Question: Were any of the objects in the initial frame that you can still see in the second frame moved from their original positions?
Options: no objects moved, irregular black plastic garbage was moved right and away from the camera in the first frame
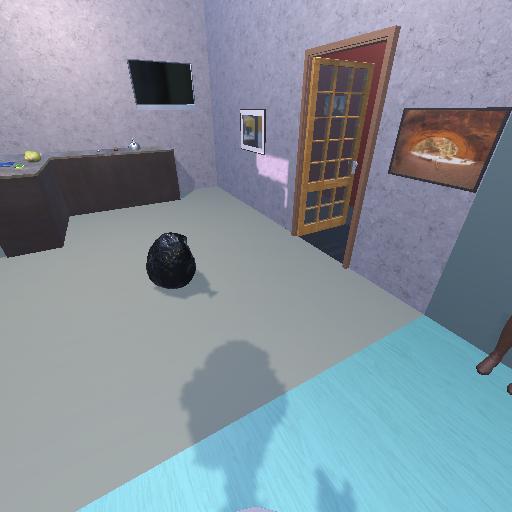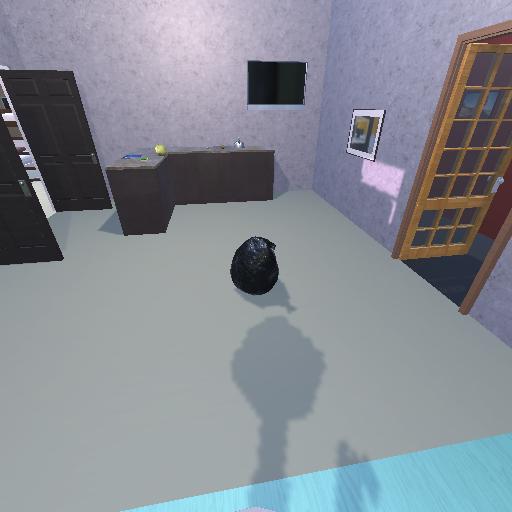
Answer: no objects moved